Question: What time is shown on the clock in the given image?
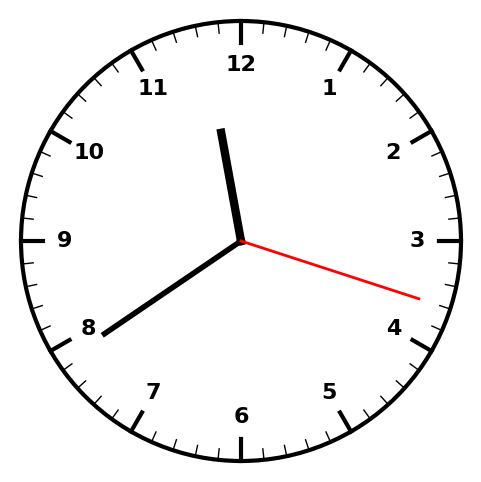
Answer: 11:39:18